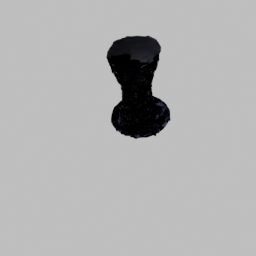
Label: nature